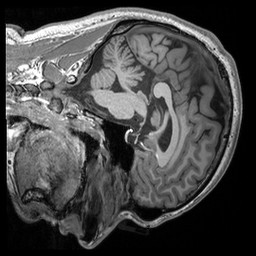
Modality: T1w
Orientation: sagittal
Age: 22
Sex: male
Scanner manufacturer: siemens
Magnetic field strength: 3 T
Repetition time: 2.53 s
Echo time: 0.00298 s